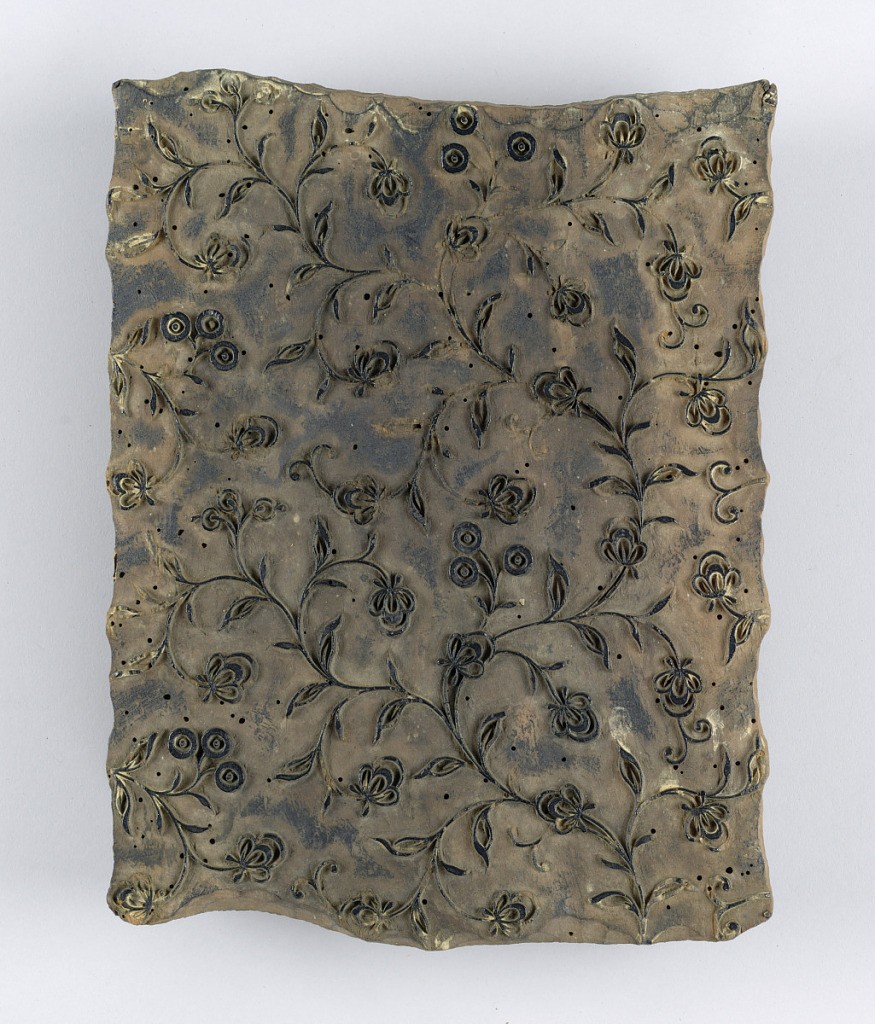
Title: Printing block
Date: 1850–1900
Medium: wood
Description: Wood block for printing textiles with raised design carved into the block. Outline design of delicate allover pattern of curving branches with leaves and blossoms.